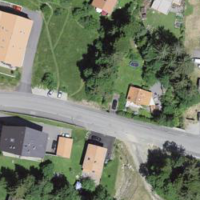
EUNIS habitat code: 55
Species observed at this site:
Corvus corone
Anthus trivialis
Turdus philomelos
Lapsana communis
Anthus spinoletta
Prunella modularis
Turdus viscivorus
Buteo buteo
Sylvia atricapilla
Phylloscopus collybita
Carduelis citrinella
Cuculus canorus
Erithacus rubecula
Pica pica
Phoenicurus ochruros
Certhia familiaris
Nucifraga caryocatactes
Phoenicurus phoenicurus
Falco tinnunculus
Picus viridis
Periparus ater
Motacilla cinerea
Cyanistes caeruleus
Lophophanes cristatus
Troglodytes troglodytes
Chloris chloris
Fringilla coelebs
Passer domesticus
Turdus torquatus
Coloeus monedula
Ptyonoprogne rupestris
Carduelis carduelis
Columba palumbus
Turdus merula
Filipendula ulmaria
Parus major
Hirundo rustica
Milvus milvus
Regulus regulus
Aquila chrysaetos
Motacilla alba